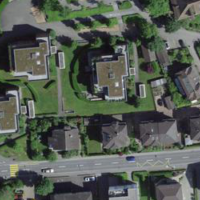
EUNIS habitat code: 54
Species observed at this site:
Prunus padus